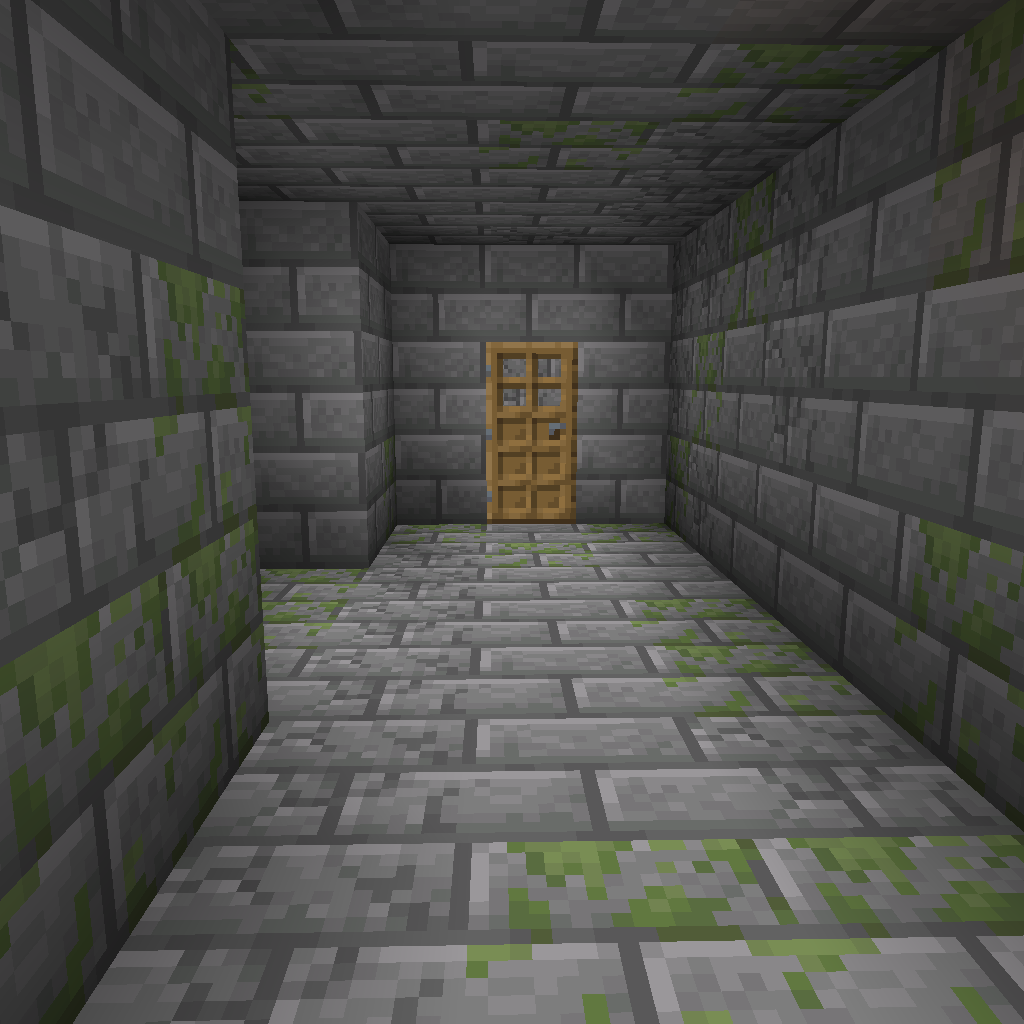
stronghold hallway leading to wooden door